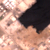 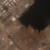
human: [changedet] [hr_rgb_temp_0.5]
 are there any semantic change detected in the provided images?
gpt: All remained the same.